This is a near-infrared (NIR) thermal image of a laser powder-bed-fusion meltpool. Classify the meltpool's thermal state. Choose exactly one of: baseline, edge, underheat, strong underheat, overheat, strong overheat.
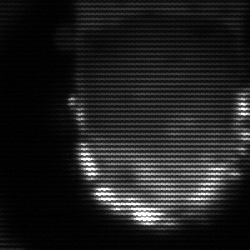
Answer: baseline